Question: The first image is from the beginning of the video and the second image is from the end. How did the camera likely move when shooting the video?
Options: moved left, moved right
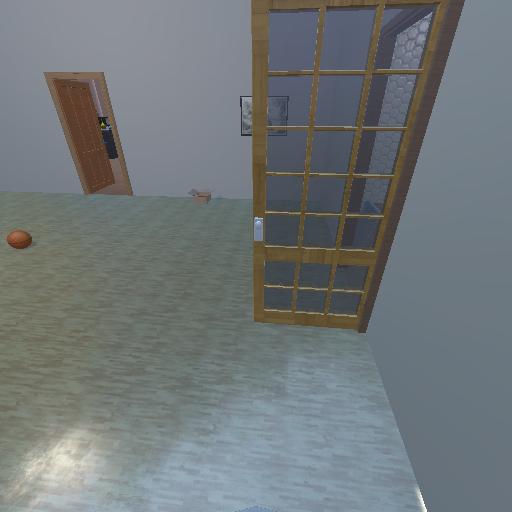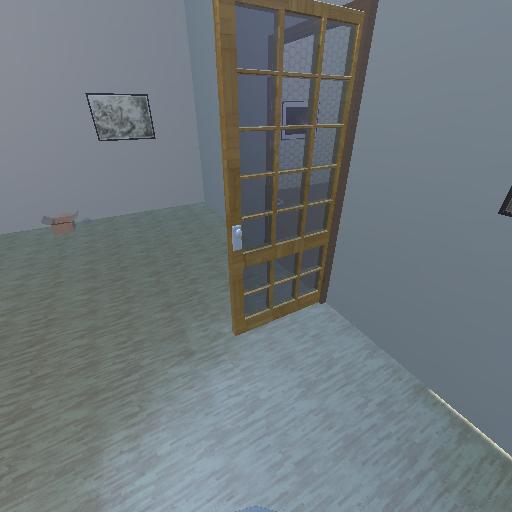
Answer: moved left